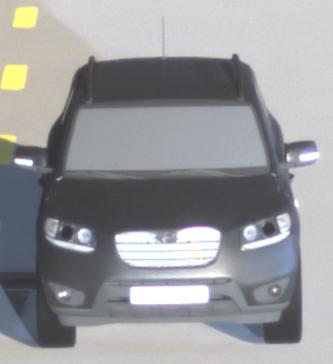
Make: Hyundai
Model: Santa Fe 2.4
Detailed model: Santa Fe (CM)
Model produced from: 2010/01
Model produced until: 2012/09
Doors: 5
Color: gray
Road condition: dry road
Daytime: night
Contrast: high contrast